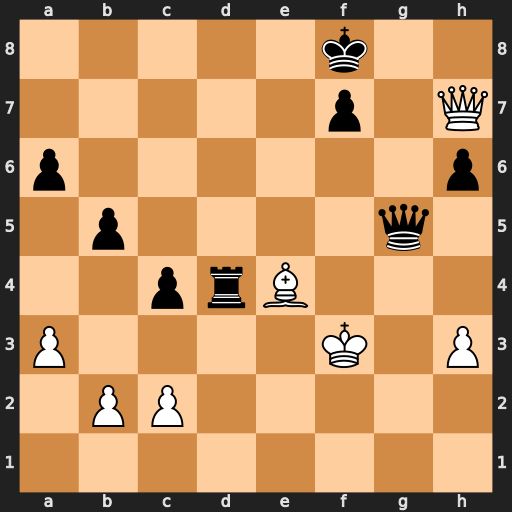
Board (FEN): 5k2/5p1Q/p6p/1p4q1/2prB3/P4K1P/1PP5/8
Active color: w
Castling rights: -
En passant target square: -
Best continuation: Qh8+ Ke7 Qxd4